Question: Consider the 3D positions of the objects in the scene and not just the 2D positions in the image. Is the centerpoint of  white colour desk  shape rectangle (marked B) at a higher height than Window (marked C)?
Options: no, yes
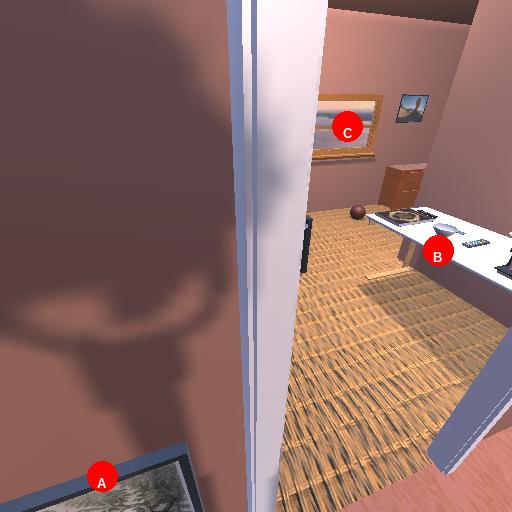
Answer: no